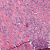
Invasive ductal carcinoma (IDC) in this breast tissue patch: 1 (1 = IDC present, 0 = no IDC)